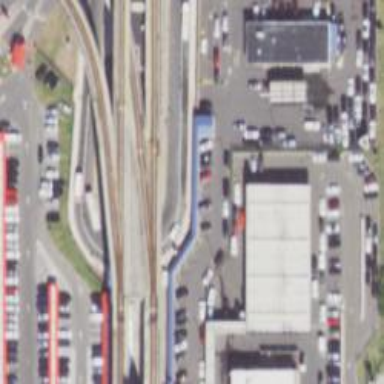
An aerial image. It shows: Bridge for the electrified light rail.